This time-frequency spectrogram was computed from a bearing vibration snapshot; brighter regions carry more energy. Classify the bearing condition as one of: normal, inner_race, outer_race, ball.
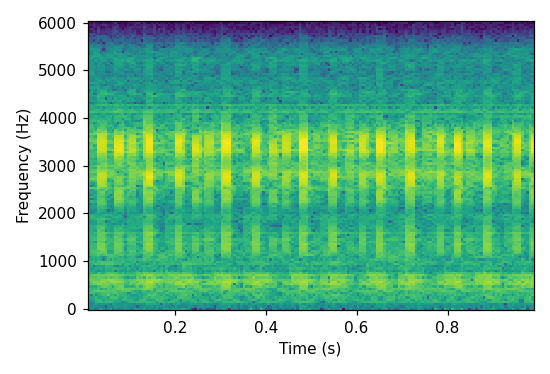
Answer: outer_race